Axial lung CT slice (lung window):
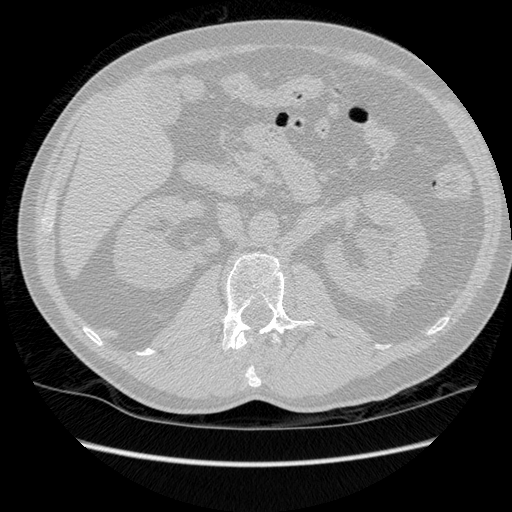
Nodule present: no